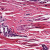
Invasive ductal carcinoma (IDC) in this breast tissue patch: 0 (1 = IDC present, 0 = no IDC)